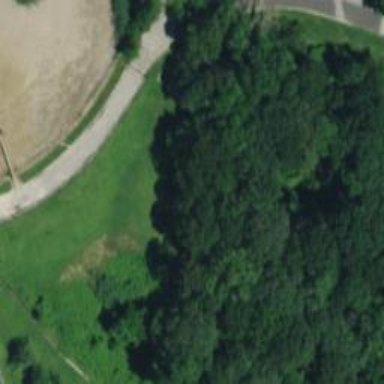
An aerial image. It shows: Disc golf hole.